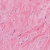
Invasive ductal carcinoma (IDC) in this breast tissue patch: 0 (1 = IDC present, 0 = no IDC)